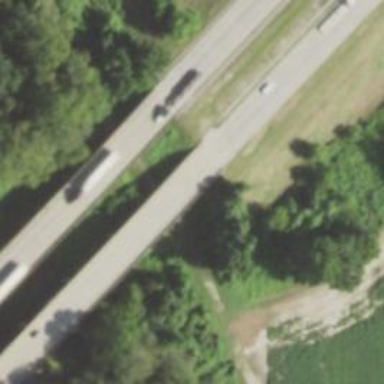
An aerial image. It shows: Beam bridge on motorway.